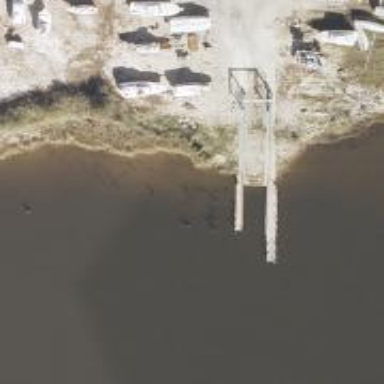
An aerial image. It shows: Pier with boat lift on the waterway.